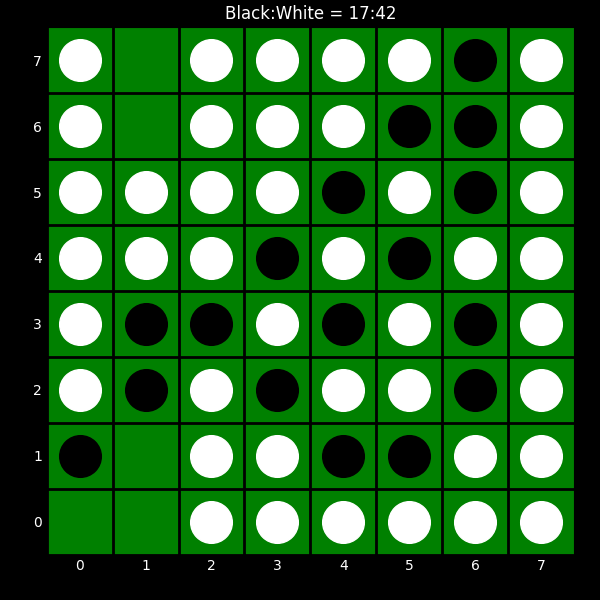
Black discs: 17
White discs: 42